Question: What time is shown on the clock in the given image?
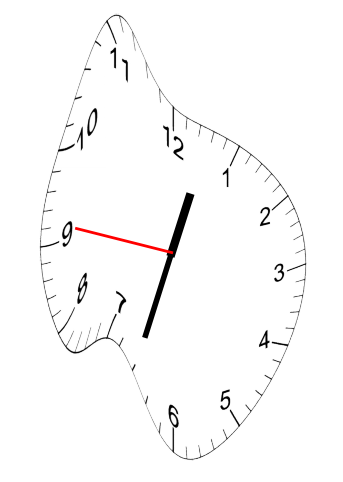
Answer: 12:32:46